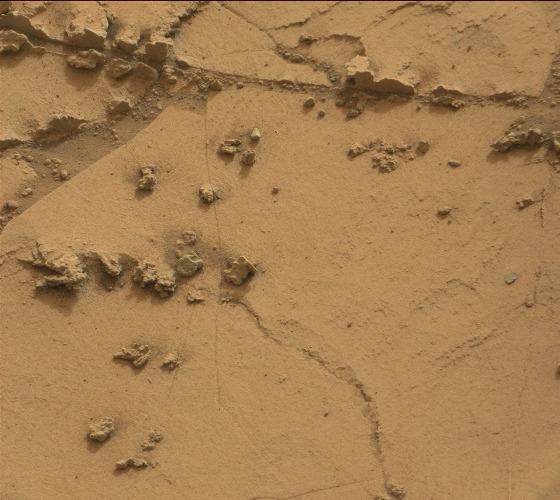
Terrain classes present: Bedrock, Gravel / Sand / Soil, Rock, Shadow